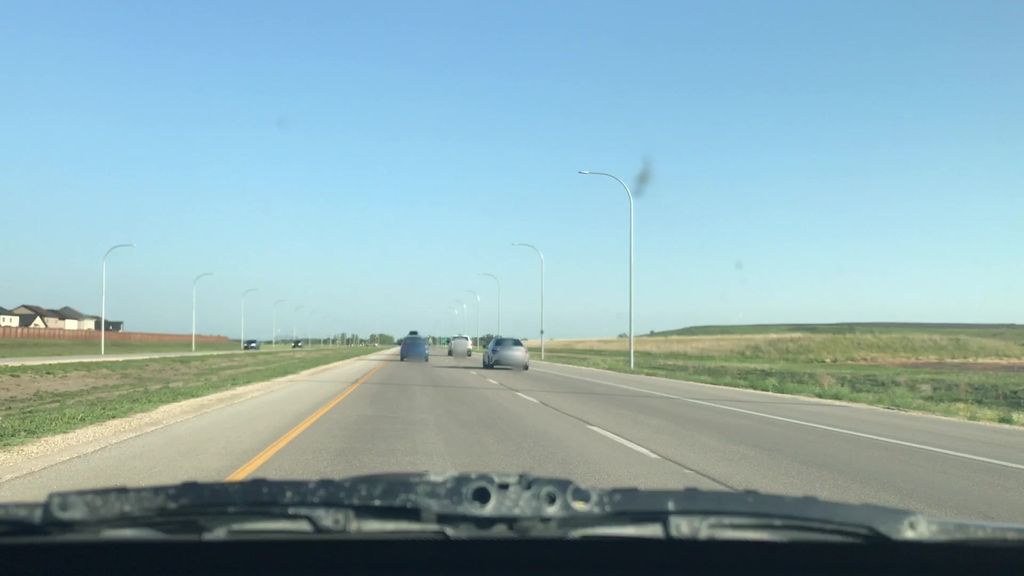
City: winnipeg